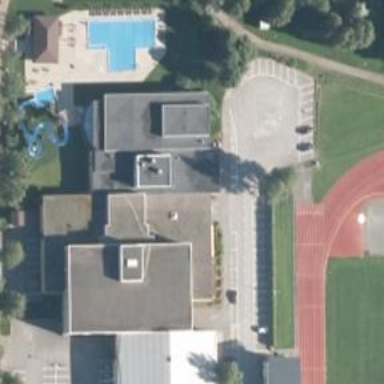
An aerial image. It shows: Sports centre specializing in swimming activities located in leisure land area.